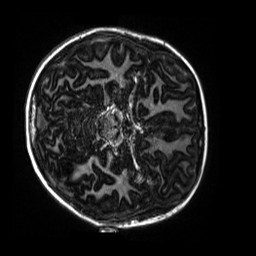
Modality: MP2RAGE
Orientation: axial
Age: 10
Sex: female
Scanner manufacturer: siemens
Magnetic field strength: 3 T
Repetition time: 4 s
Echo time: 0.00303 s